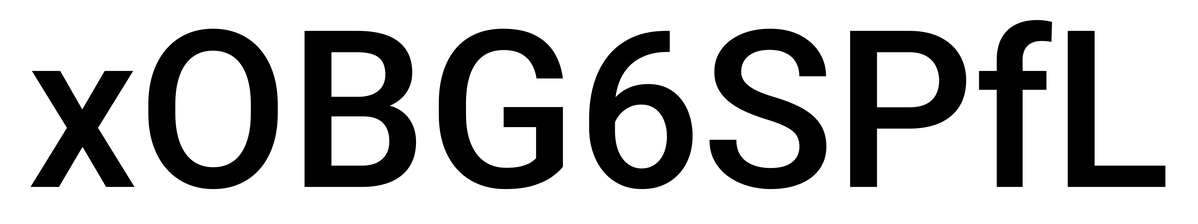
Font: Roboto_Medium